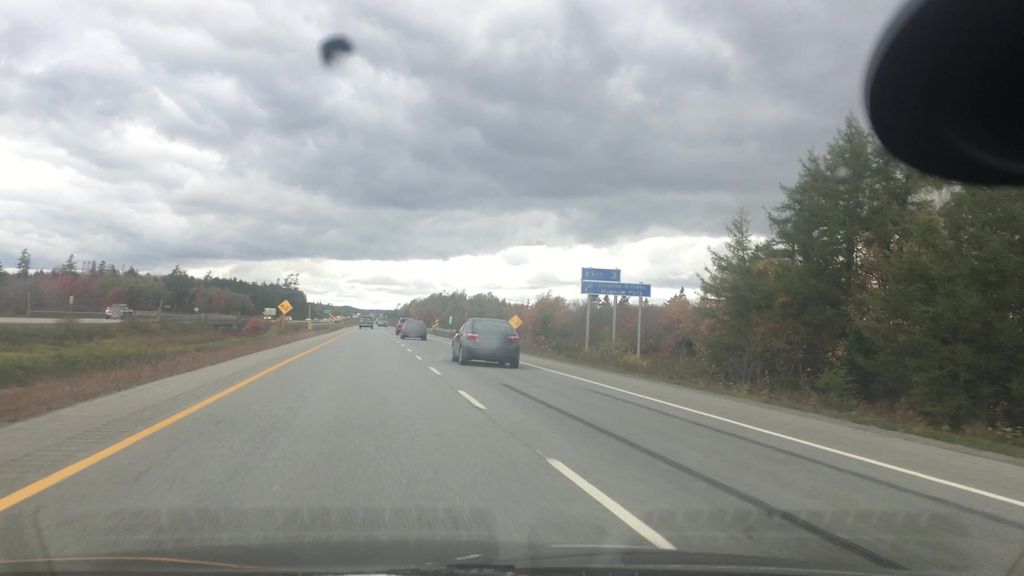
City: halifax